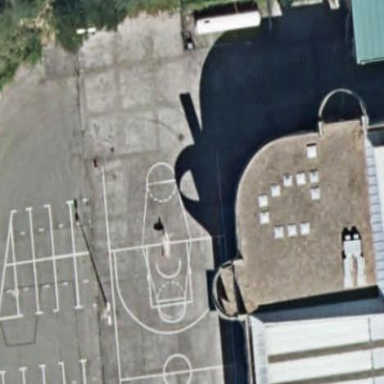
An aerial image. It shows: Basketball court on pitch.